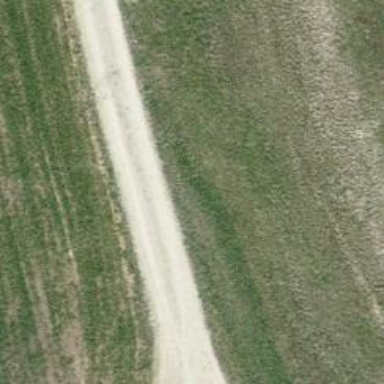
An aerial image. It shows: Well-maintained track road of grade 1.